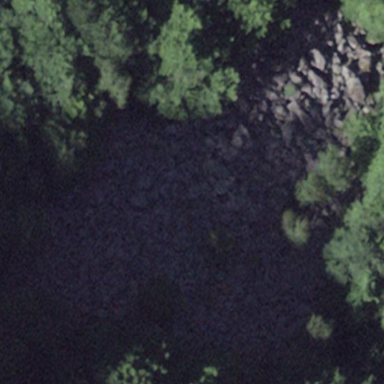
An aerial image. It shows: Natural scree.